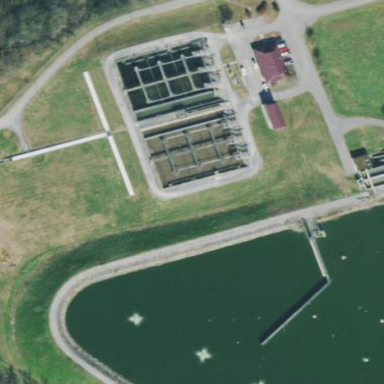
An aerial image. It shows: View of wastewater plant.